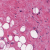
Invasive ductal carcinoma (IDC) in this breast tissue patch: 0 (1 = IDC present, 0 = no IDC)